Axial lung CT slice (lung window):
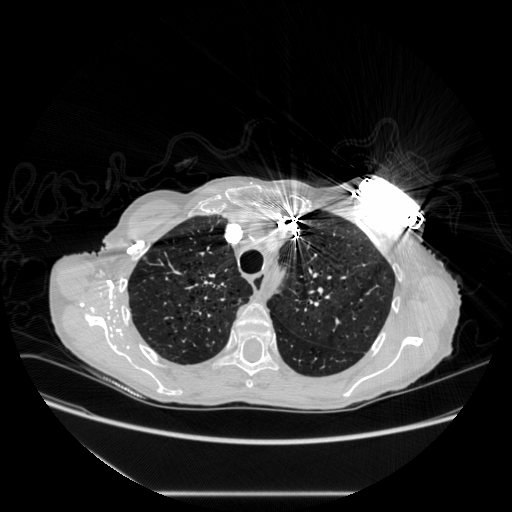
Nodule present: no